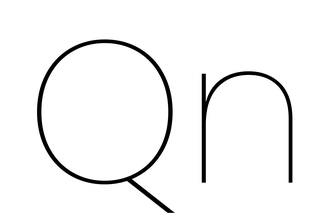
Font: Poppins-Thin